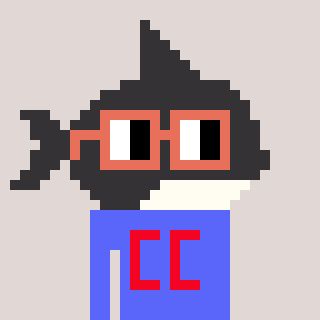
a pixel art character with square orange glasses, a orca-shaped head and a purple-colored body on a warm background